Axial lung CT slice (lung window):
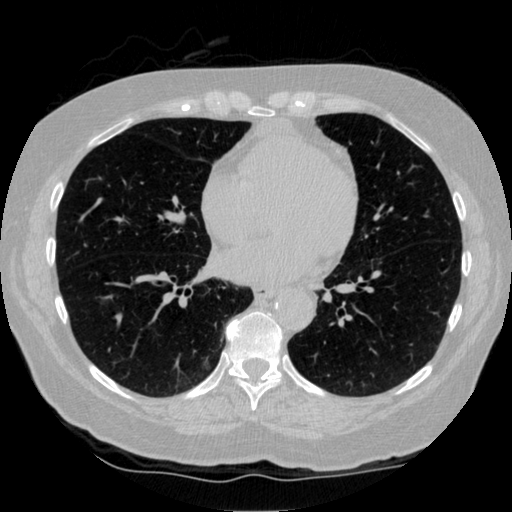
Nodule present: no